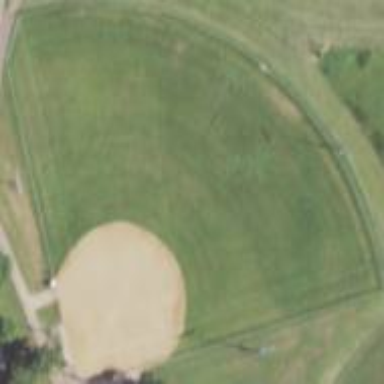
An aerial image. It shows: Baseball pitch for leisure land activities.